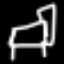
Label: bed